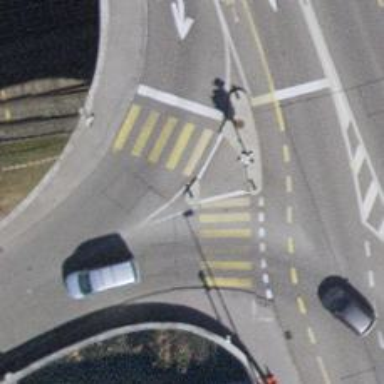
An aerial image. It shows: Crossing with traffic signals.